Field crop: tomato
Growth stage: 1
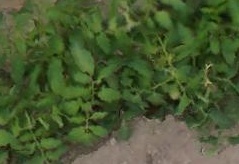
Species: tomato